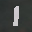
Label: 1